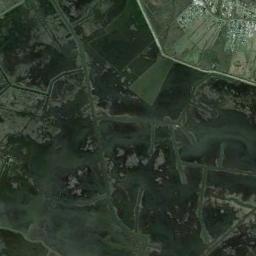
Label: wetland